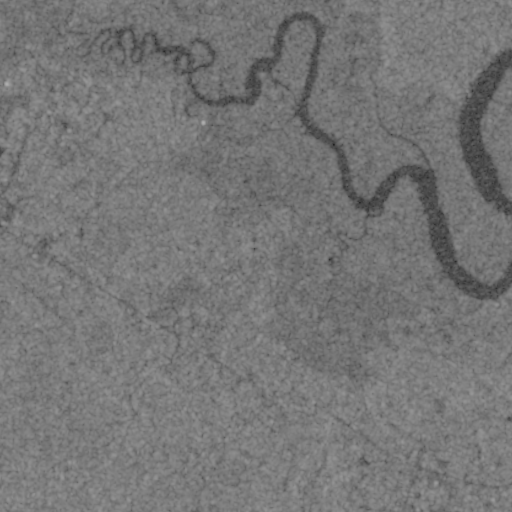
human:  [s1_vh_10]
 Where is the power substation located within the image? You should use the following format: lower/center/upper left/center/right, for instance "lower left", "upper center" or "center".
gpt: The power substation is located in the center left of the image.
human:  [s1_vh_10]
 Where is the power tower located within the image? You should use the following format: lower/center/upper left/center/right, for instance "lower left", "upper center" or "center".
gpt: The power tower is located in the center left of the image.
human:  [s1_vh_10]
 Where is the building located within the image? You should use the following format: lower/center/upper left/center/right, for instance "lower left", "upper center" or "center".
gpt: The building is located in the upper left of the image.
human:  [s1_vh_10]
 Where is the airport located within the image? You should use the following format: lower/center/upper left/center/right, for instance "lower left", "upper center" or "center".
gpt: There is no airport in the image.

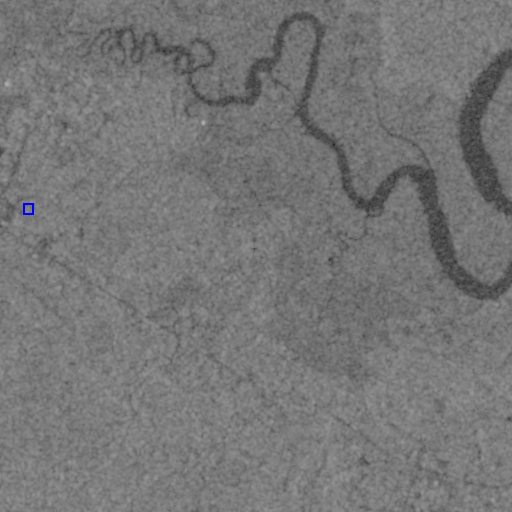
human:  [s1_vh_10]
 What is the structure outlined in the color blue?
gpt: The structure outlined in blue is a power substation.
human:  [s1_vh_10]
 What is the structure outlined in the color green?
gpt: There is no green outline.